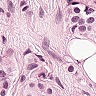
Metastatic tissue present: yes